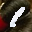
Label: 1